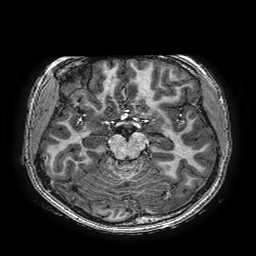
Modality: T1w
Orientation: coronal
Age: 16
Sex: female
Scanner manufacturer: ge
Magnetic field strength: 3 T
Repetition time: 0.00766 s
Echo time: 0.003476 s